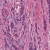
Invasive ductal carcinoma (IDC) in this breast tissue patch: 1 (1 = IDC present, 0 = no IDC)